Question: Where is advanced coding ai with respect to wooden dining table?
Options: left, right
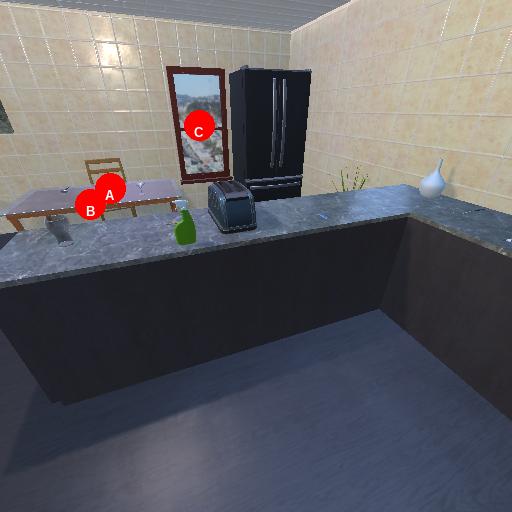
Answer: left